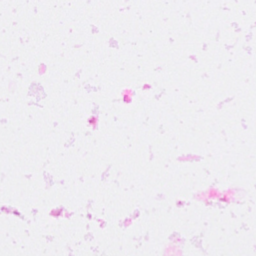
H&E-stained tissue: Breast